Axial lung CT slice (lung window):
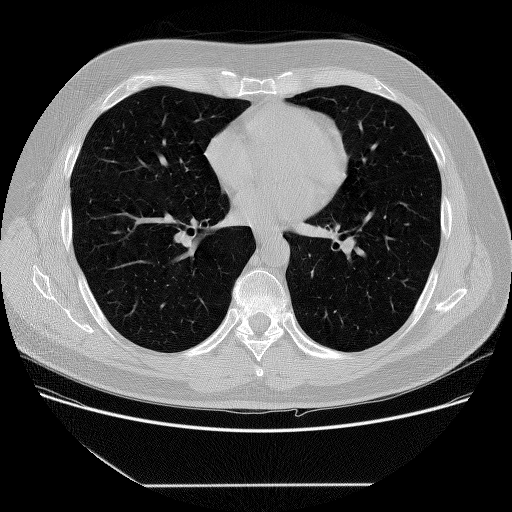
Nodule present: no